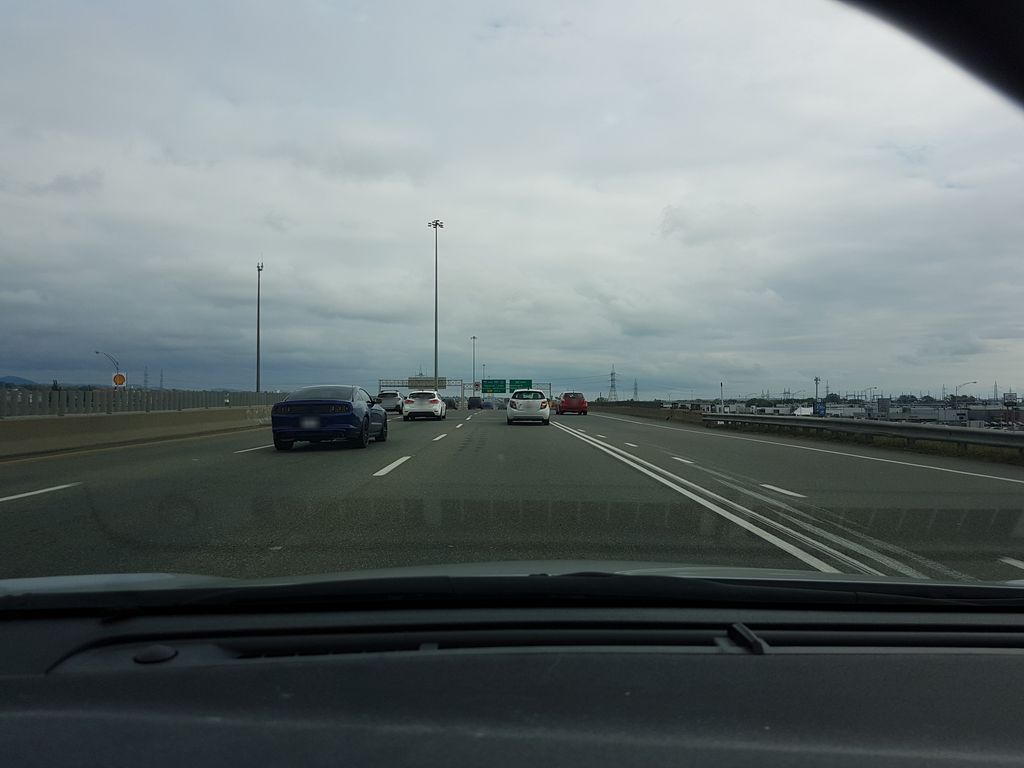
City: quebec_city